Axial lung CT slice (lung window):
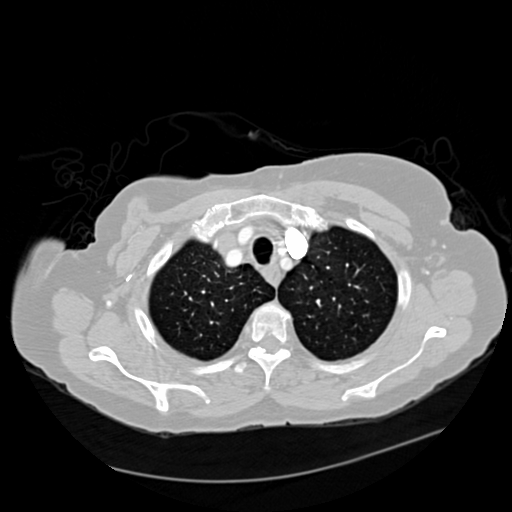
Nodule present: no